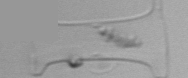
Label: Eucampia